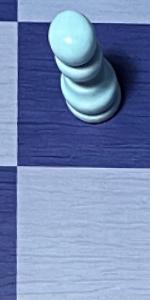
Label: Empty